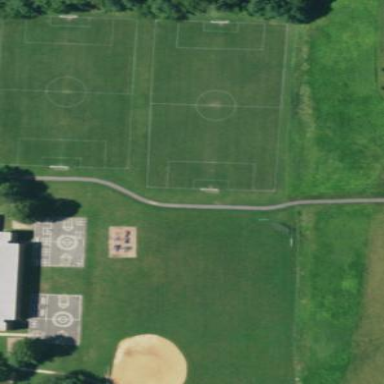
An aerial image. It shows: Soccer pitch for outdoor sports and leisure activities.